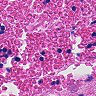
Metastatic tissue present: no